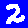
Digit: 2